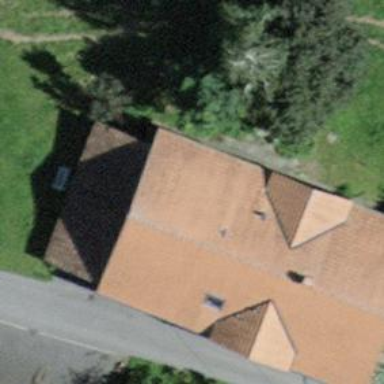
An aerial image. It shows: Farm building.